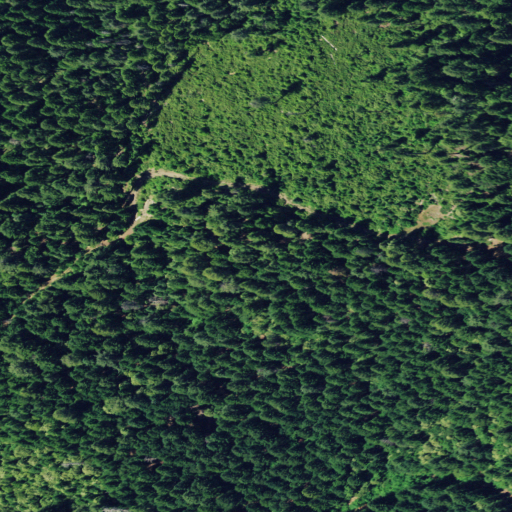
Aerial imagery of ridge(s) in California named Reynolds Ridge containing evergreen forest and open development